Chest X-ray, AP view. Patient: 29 years old, sex M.
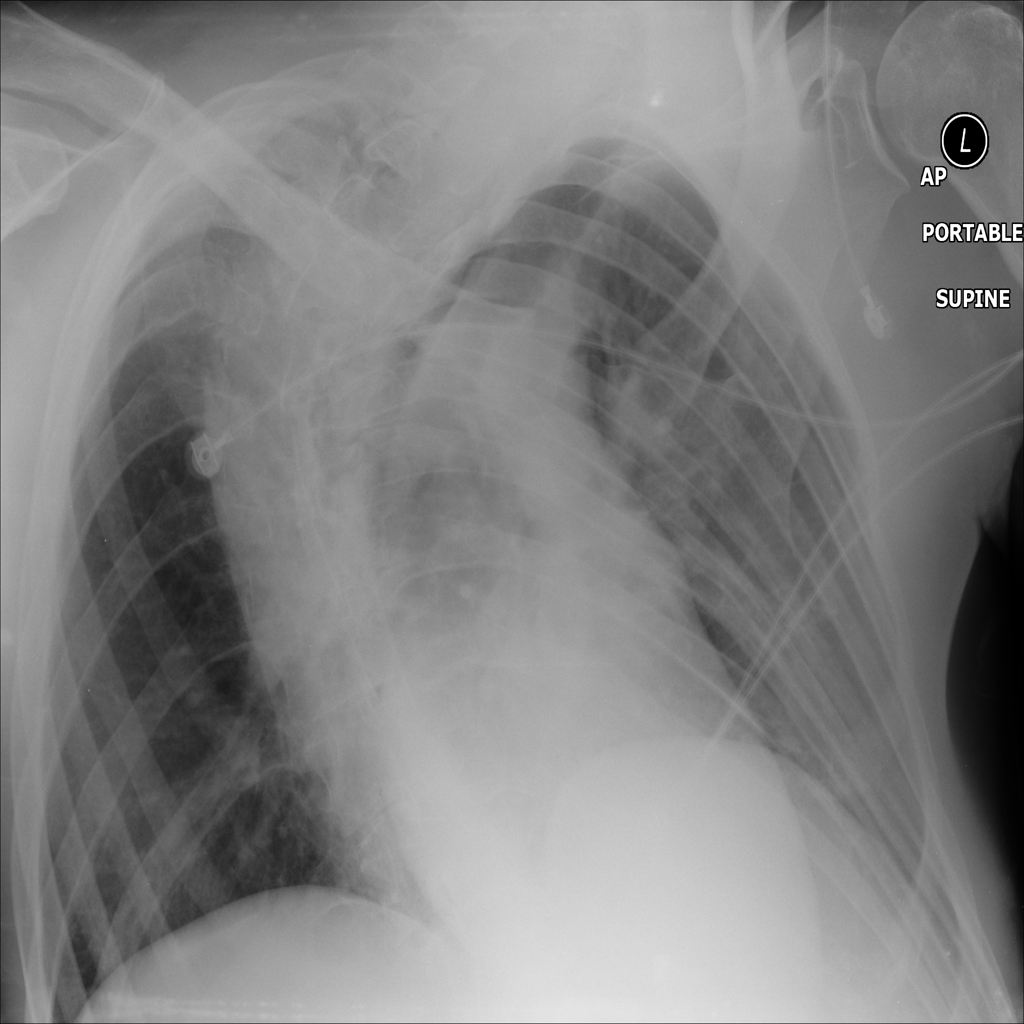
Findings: No Finding